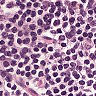
Metastatic tissue present: no